Question: In my app i want to implement an iCarousel for displaying view controllers like in the below image,i was gone through about many tutorials and links but iam not getting my requirement ,help me please
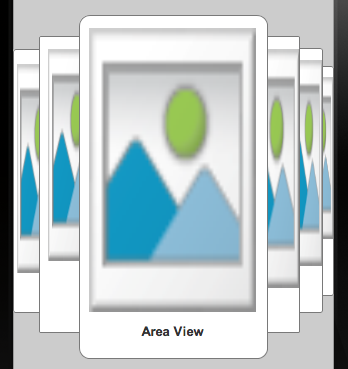
Answer: It is known as coverflow in iOS. Follow <URL> you will get what you wanted and will come to know how to implement it.
Or you can <URL>